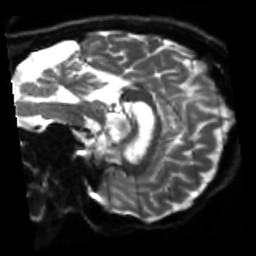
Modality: sbref
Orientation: sagittal
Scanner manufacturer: siemens
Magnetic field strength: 3 T
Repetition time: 4 s
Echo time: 0.0594 s